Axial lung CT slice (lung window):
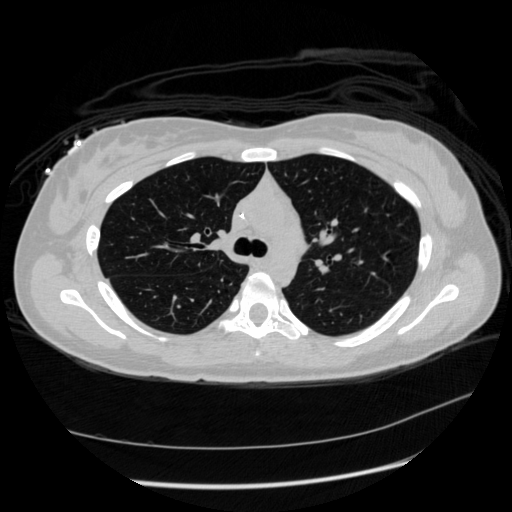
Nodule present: no